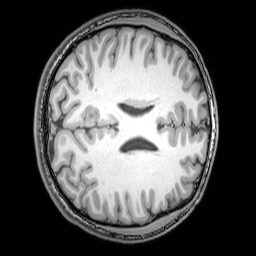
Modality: T1w
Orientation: axial
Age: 24
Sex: male
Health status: healthy
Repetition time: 0.081 s
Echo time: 0.037 s